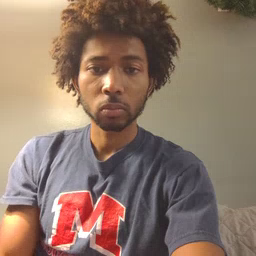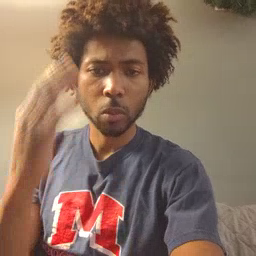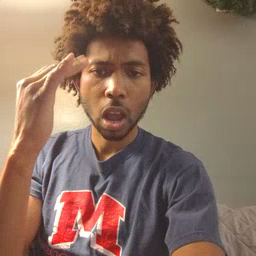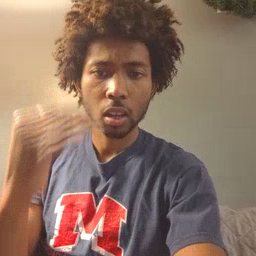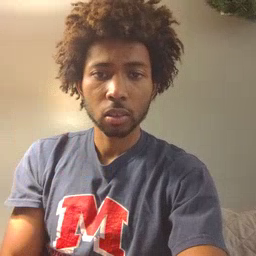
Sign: why